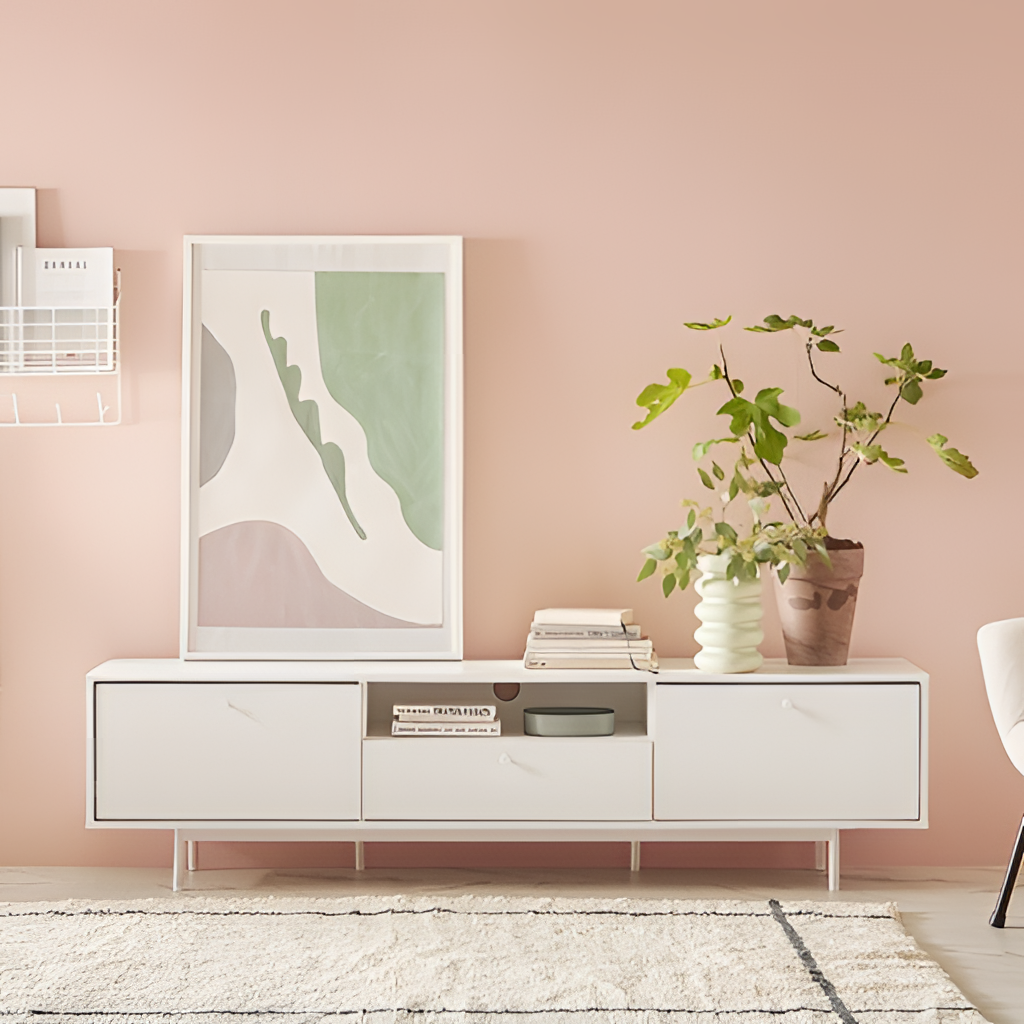
wood media console, living room, gray wood flooring, with wide plank pattern, minimalist, paint wallpaper, with solid pattern